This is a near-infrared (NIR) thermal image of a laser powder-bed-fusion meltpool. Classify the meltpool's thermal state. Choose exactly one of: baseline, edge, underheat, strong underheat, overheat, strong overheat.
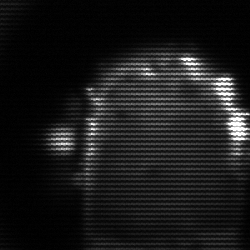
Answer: baseline